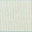
Piece: xx